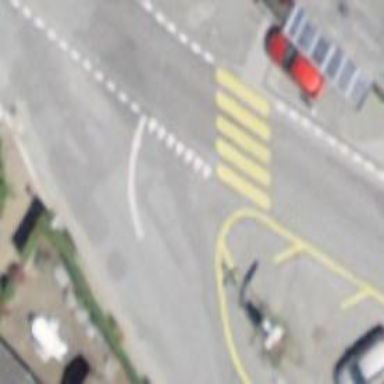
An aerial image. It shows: Zebra crossing on the road.